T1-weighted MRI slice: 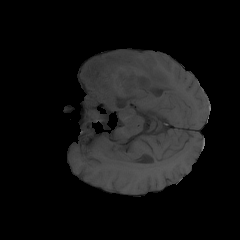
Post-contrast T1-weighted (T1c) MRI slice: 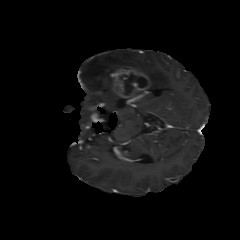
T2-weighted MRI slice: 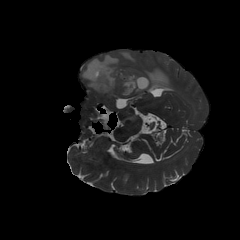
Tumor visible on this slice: yes